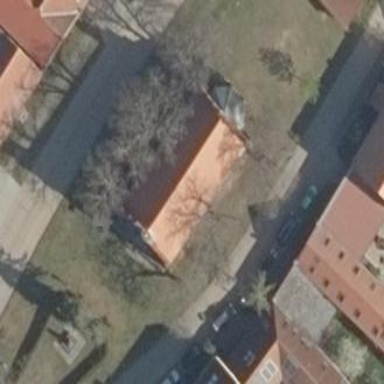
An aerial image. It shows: Church which is place of worship.